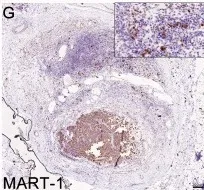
Analysis of C-MTS tissue. In the lower part of the biopsy, MART-1.
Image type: pathology (immunostaining)